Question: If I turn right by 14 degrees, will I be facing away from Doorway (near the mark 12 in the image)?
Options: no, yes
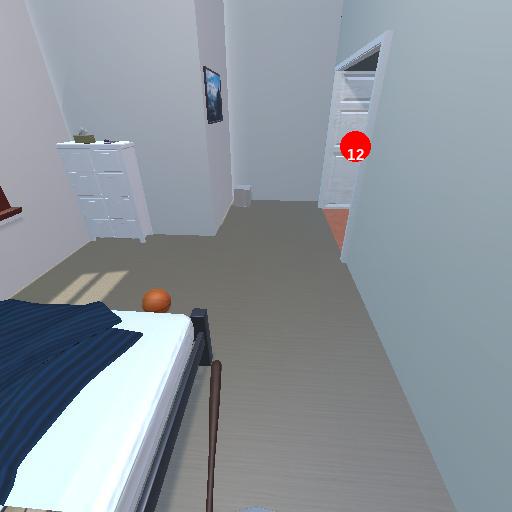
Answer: no